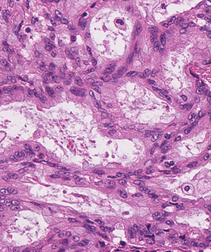
Tumor epithelial tissue: yes
Tumor-associated stroma tissue: no
Normal tissue: no